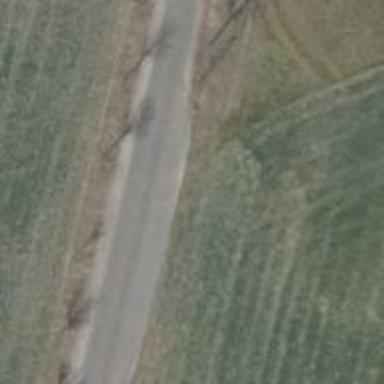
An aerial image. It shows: Unclassified road with asphalt surface.